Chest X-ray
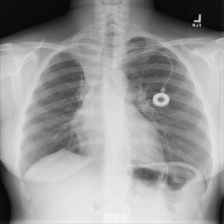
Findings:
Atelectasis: negative
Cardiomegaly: negative
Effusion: negative
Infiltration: negative
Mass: positive
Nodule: negative
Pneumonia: negative
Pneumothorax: negative
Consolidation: positive
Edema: negative
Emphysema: negative
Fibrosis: negative
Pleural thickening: negative
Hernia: negative